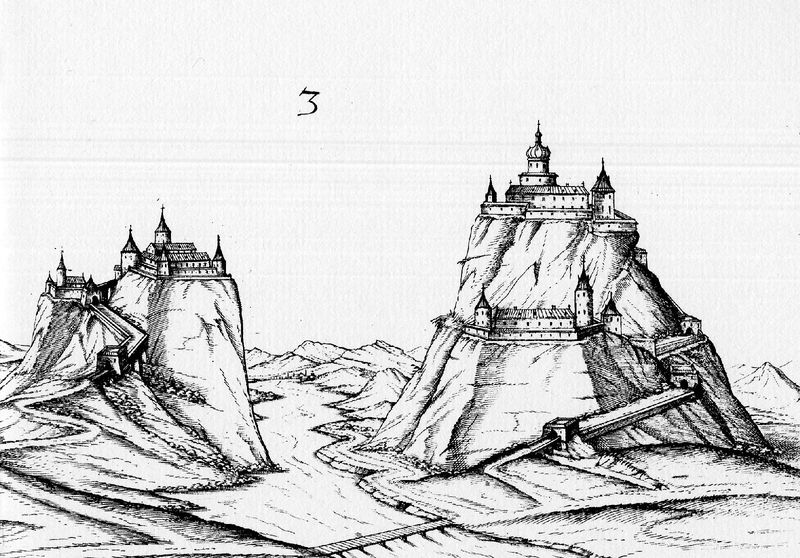
Titel: Architectura von Vestungen
Künstler: Daniel Specklin
Schlagwörter: berg, wasser, fluss, landschaft, stadt, ufer, fenster, skizze, zeichnung, gebäude, schloss, weg, architektur, bild, hügel, brücke, kirche, drei, tal, turm, holzschnitt, ort, studie, berge, gebirge, dächer, damm, kuppel, streifen, deutsch, straßen, burg, kloster, kreuz, türme, festung, schwarz weiss, radierung, stich, bleistift, tore, ziffer, mauern, stadtmauer, etagen, sach, kupferstich, nummer, serpentinen, schlösser, burgen, kriche, königreich, renaissace, 3, 2, trüme